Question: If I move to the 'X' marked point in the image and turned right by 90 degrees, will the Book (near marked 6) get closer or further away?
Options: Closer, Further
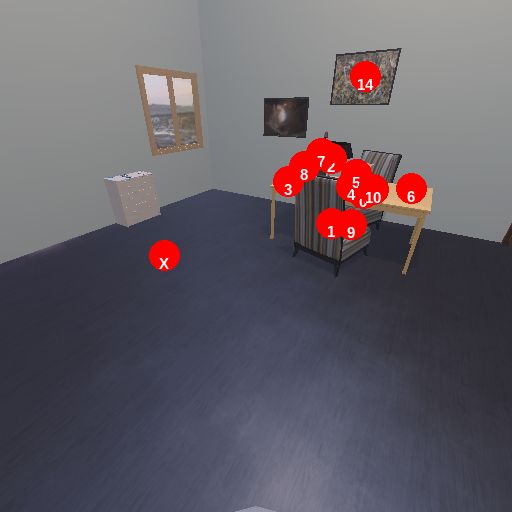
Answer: Closer